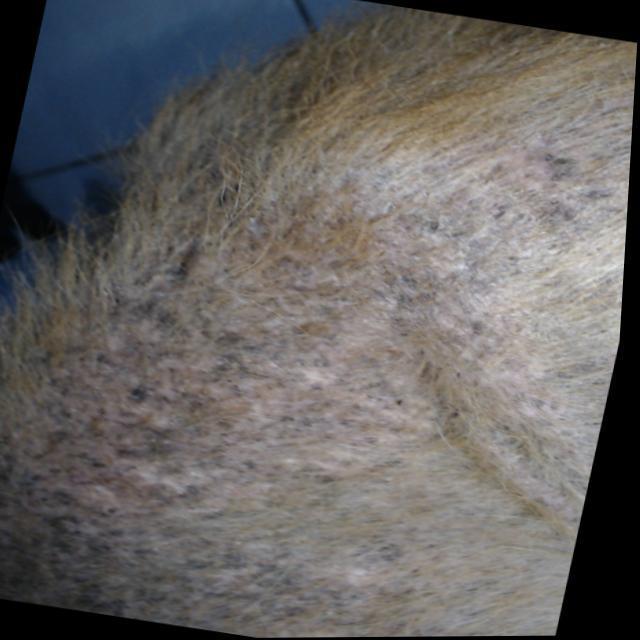
Canine demodicosis (Demodex mange) — caused by Demodex canis mites. Presents with alopecia, follicular papules, pustules, and comedones. Often localized on face and forelimbs.